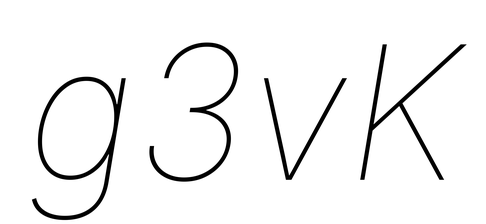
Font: Inter-Italic_Thin_Italic